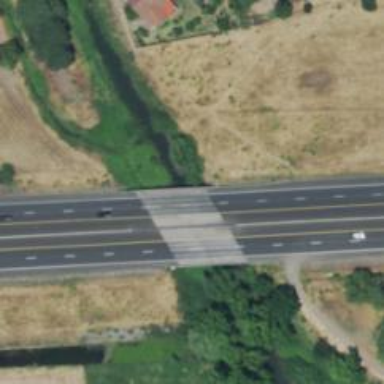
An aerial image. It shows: Bridge crossing over highway trunk expressway.